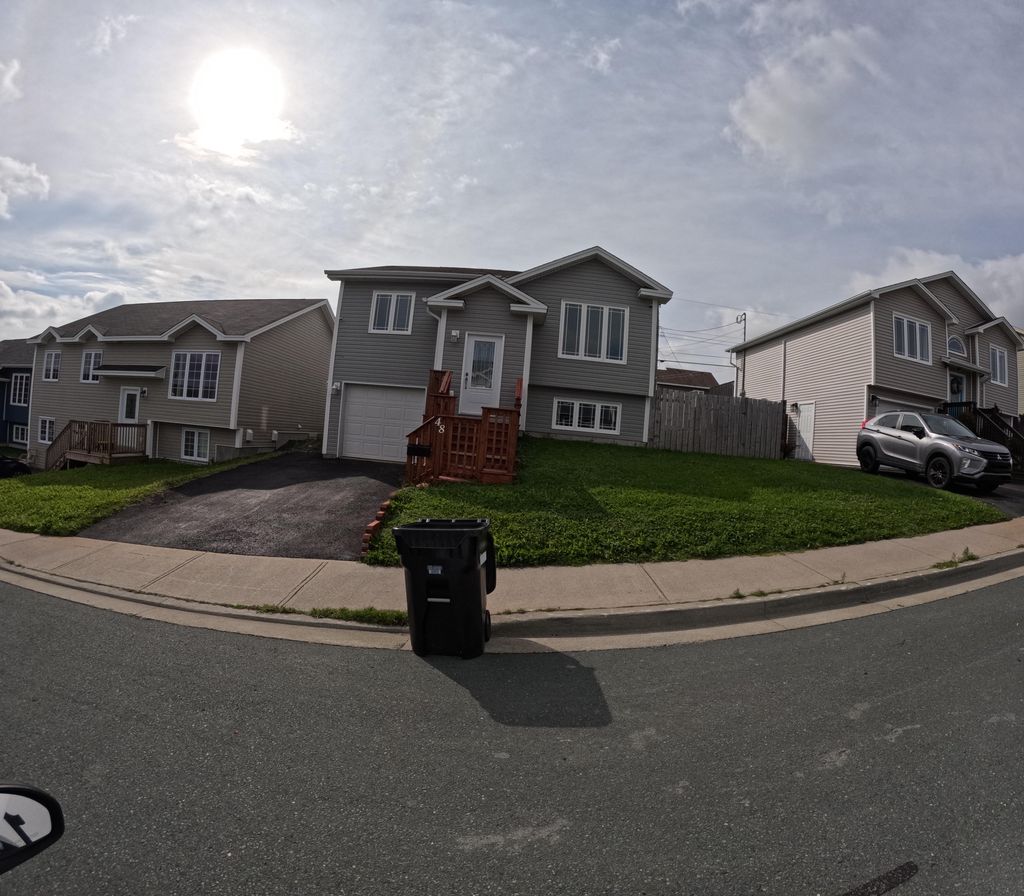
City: st_johns